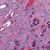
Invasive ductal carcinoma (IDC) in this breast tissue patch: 1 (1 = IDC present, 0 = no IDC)